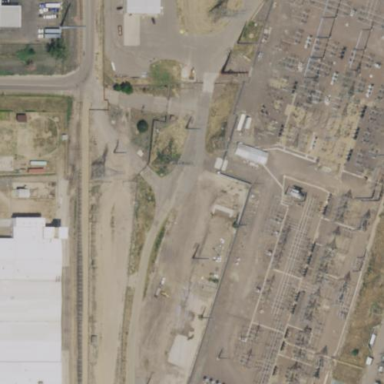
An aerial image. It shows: Transmission level substation.